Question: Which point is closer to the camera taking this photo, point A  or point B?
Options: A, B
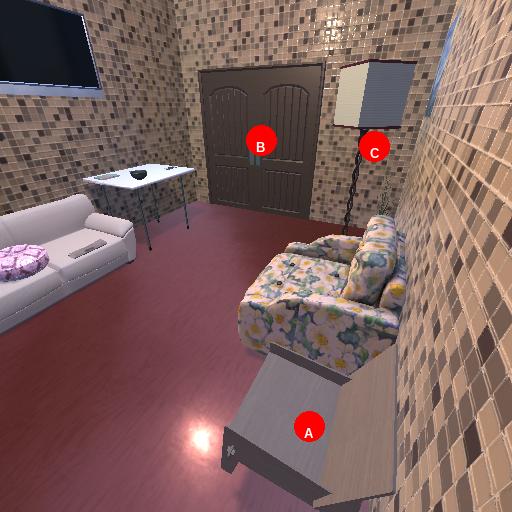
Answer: A